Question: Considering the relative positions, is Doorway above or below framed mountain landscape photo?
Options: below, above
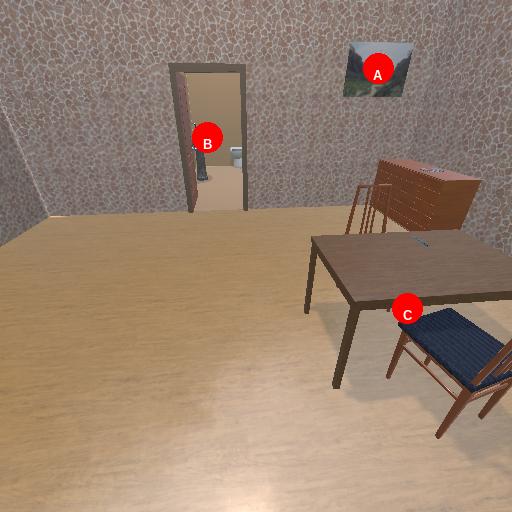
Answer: below